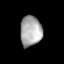
Tissue: lung
Cell type: Epithelial cells
Senescence score: 0.6171
Nuclear area (px): 639
Mean DAPI intensity: 169.07